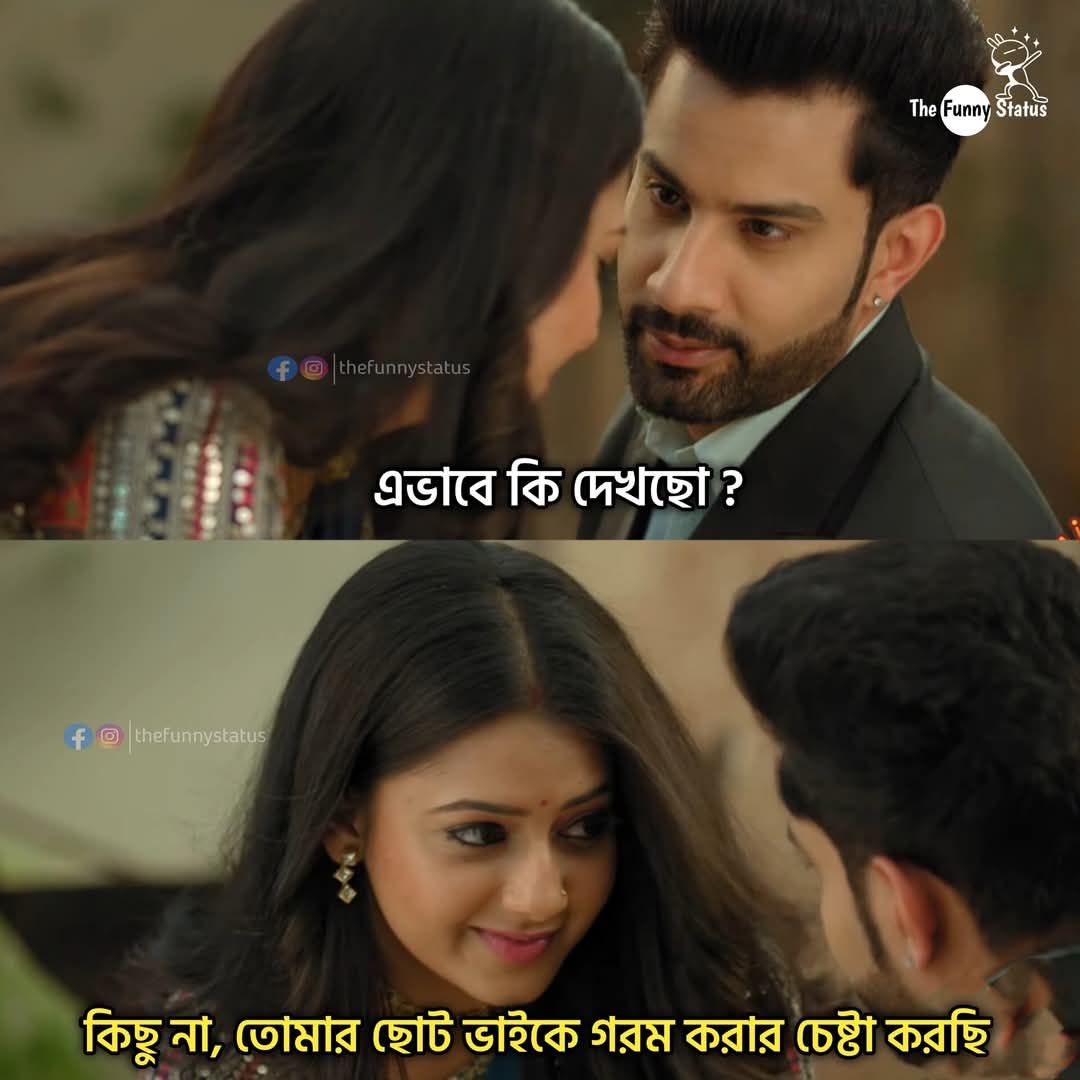
Text: এভাবে কি দেখছো?

কিছু না, তোমার ছোট ভাইকে গরম করার চেষ্টা করছি
Label: Non Hate